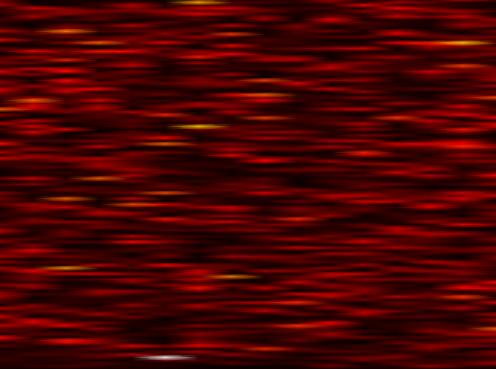
Label: UFMC